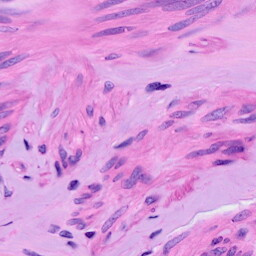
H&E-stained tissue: Ovarian